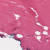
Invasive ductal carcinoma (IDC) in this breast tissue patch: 0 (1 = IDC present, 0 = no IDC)